Question: I have a layout that has 3 'TextView's', one for title, one for date and one for a site name. I'd like the title to be above the date and site and the site to be right align to the date.
For some reason, the site 'TextView' is a little higher than the date and I can't figure out why:

This is the layout code I'm using:
'''
<LinearLayout
xmlns:android="http://schemas.android.com/apk/res/android"
android:layout_width="fill_parent"
android:layout_height="fill_parent"
android:background="@color/browser_bg"
android:orientation="vertical">
<ScrollView
android:id="@+id/webview"
android:layout_width="fill_parent"
android:layout_height="0dip"
android:layout_weight="1"
android:paddingTop="10dp"
android:paddingLeft="15dp"
android:paddingRight="15dp"
android:paddingBottom="10dp"
>
<RelativeLayout
android:layout_width="fill_parent"
android:layout_height="fill_parent"
android:padding="10dip"
android:orientation="horizontal"
>
<TextView
android:id="@+id/title"
android:layout_width="fill_parent"
android:layout_height="fill_parent"
android:textSize="18sp"
android:textStyle="bold"
/>
<TextView
android:id="@+id/date"
android:layout_width="wrap_content"
android:layout_height="wrap_content"
android:textSize="13sp"
android:textStyle="italic"
android:paddingTop="5dp"
android:layout_below="@id/title"
android:layout_alignParentLeft="true"
/>
<TextView
android:id="@+id/site"
android:layout_width="fill_parent"
android:layout_height="wrap_content"
android:textSize="13sp"
android:gravity="right"
android:layout_alignParentRight="true"
android:layout_below="@id/title"
/>
</RelativeLayout>
</ScrollView>
</LinearLayout>
'''
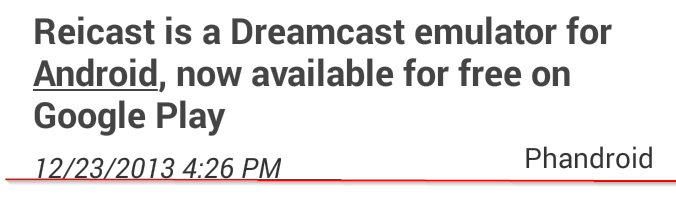
Answer: Wrap the date and site views with a 'RelativeLayout'
Make the 'RelativeLayout' 'android:layout_alignParentBottom="true"' and 'android:gravity="center_vertical"'
Like:
'''
<RelativeLayout
android:id="@id/bottom_row_container"
android:layout_width="match_parent"
android:layout_height="@dimen/SOME_NUMBER"
android:layout_alignParentBottom="true"
android:gravity="center_vertical" >
'''